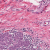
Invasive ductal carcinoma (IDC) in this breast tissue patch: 0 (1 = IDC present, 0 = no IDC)